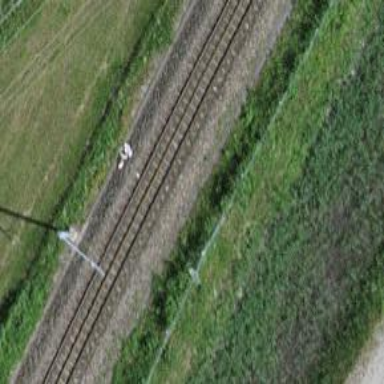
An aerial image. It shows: Railway track with contact line for electrification.